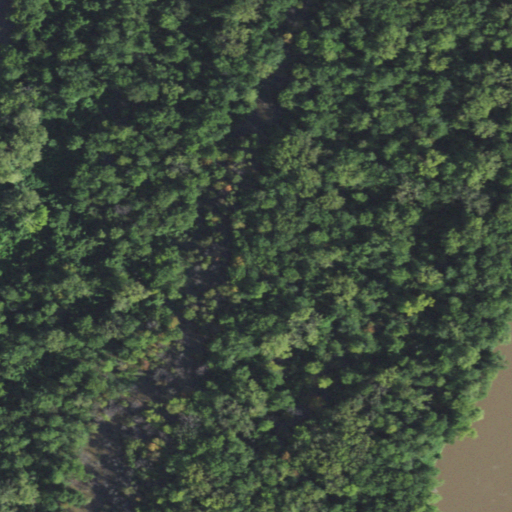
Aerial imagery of island in Illinois named Libby Island containing woody wetlands and open water